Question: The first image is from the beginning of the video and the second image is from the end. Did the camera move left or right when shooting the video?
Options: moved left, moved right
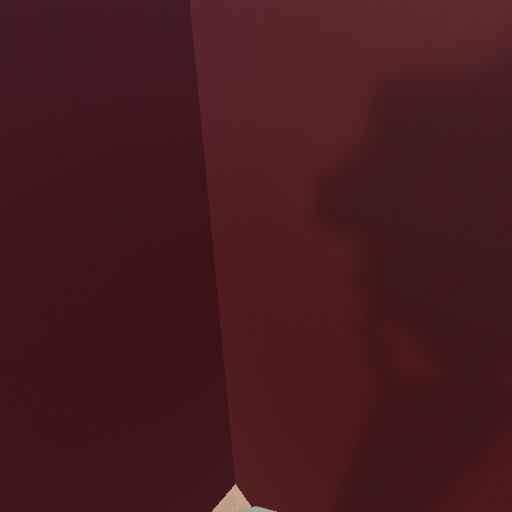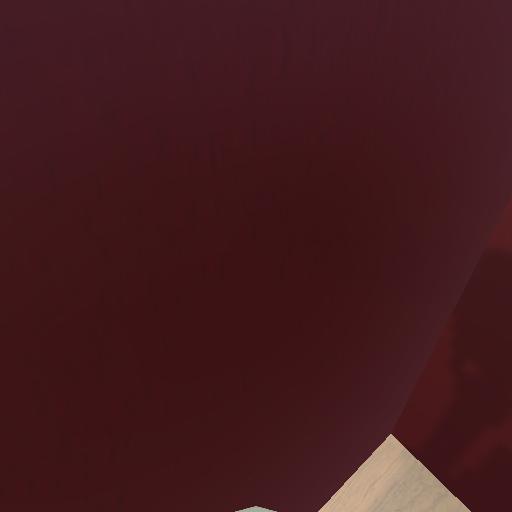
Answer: moved left